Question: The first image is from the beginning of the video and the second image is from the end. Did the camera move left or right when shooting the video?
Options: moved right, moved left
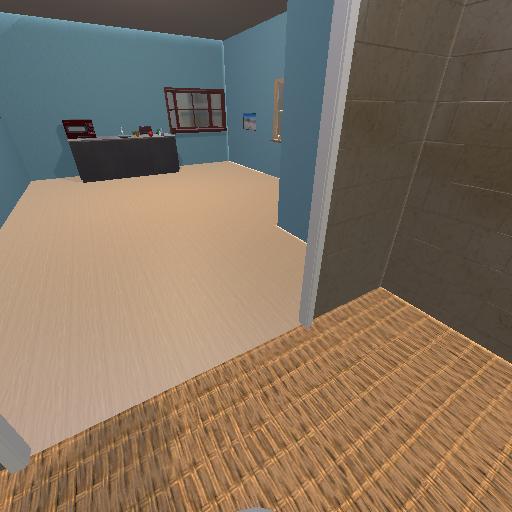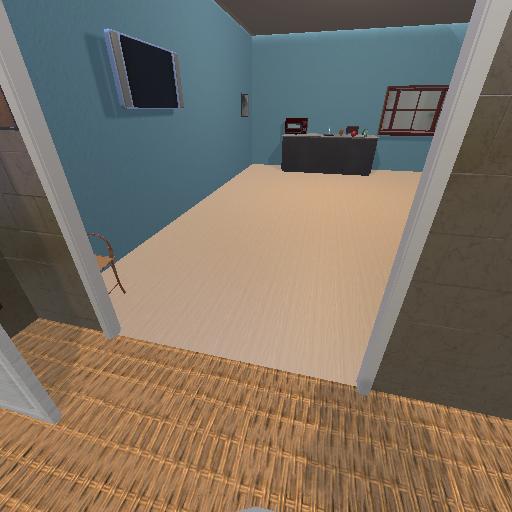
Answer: moved right